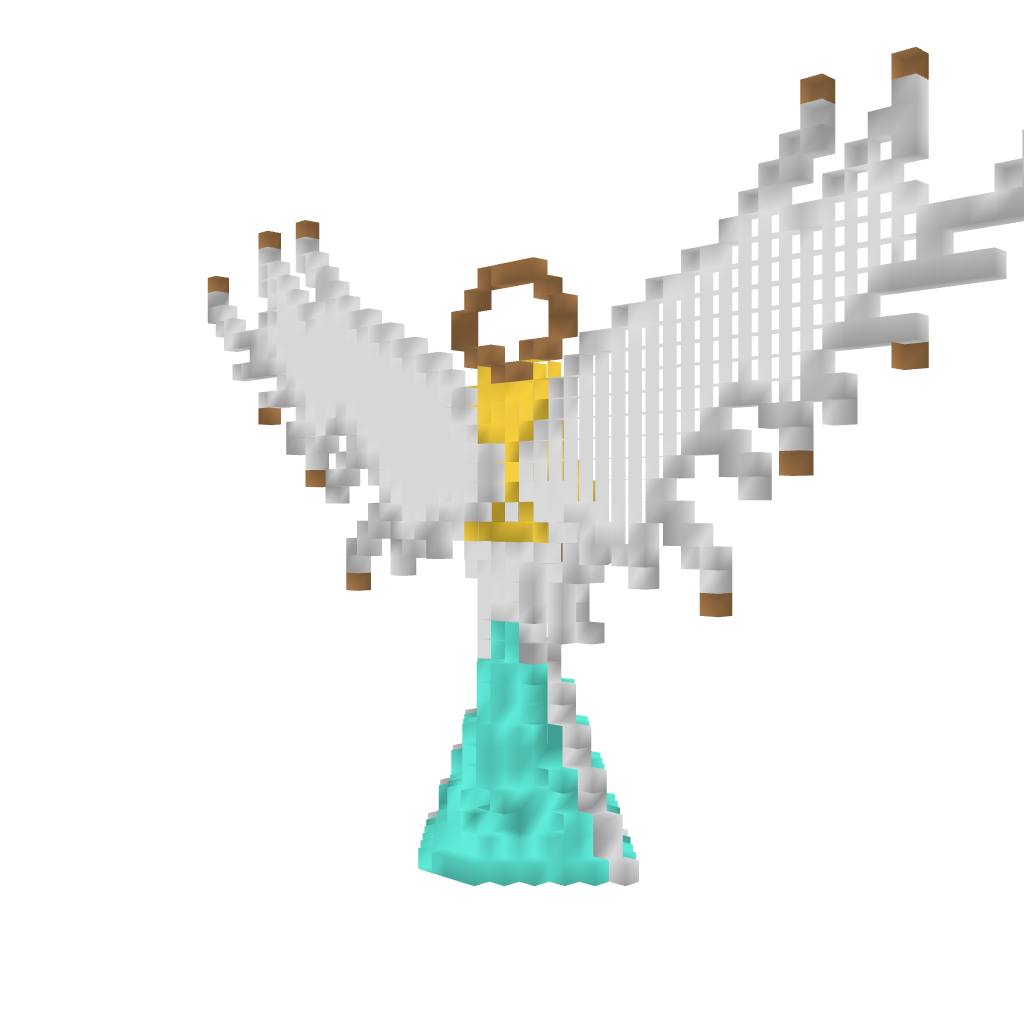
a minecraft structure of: Little Angel